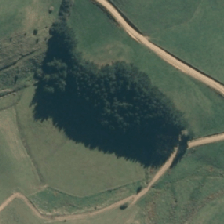
Land cover: indigenous_forest